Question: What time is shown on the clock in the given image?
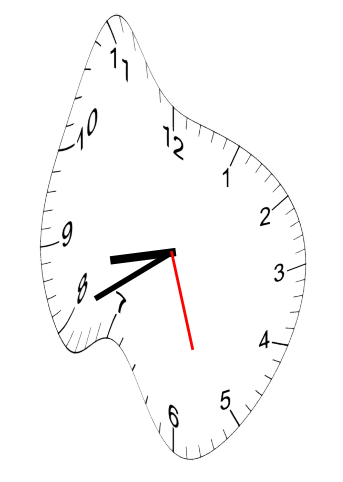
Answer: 08:40:27